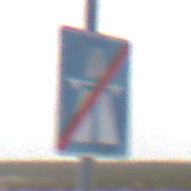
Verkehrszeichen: EndeAutbahn
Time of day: Midday
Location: Outdoor (Nature)
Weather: PartlyCloudy
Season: NotSpecified
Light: Natural